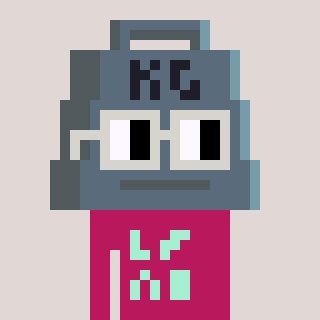
a pixel art character with square light gray glasses, a weight-shaped head and a darkpink-colored body on a warm background